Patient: sex M, age 36
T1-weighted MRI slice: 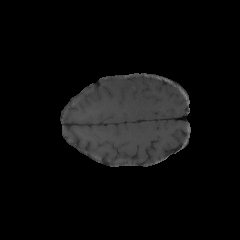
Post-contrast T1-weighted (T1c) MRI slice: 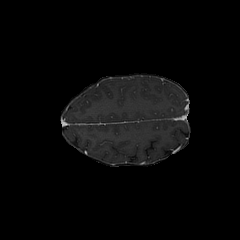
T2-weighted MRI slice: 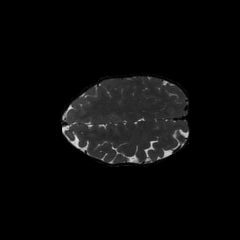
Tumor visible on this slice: no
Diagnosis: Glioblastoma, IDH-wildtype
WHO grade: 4